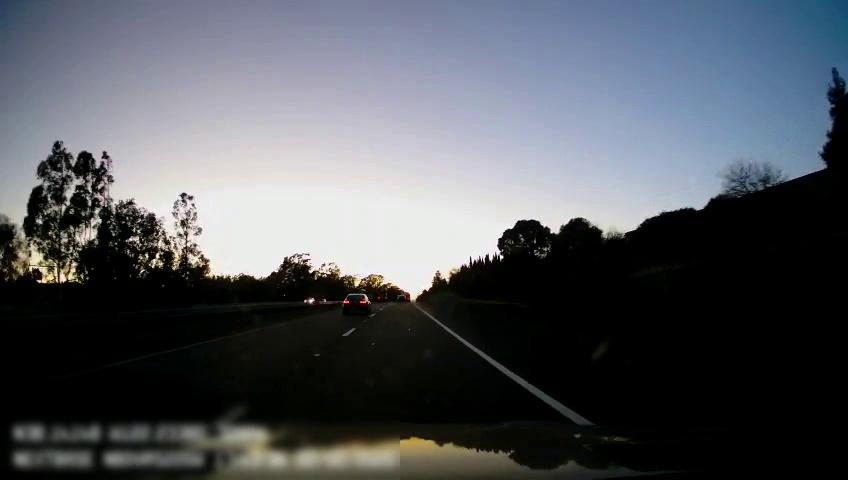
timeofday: Dusk/Dawn/Twilight
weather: Sunny
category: Drivable Space
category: Vehicles | Car
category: Vehicles | SUV
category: Lanes | Alternate Lane
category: Lanes | Current Lane
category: Lanes | Alternate Lane